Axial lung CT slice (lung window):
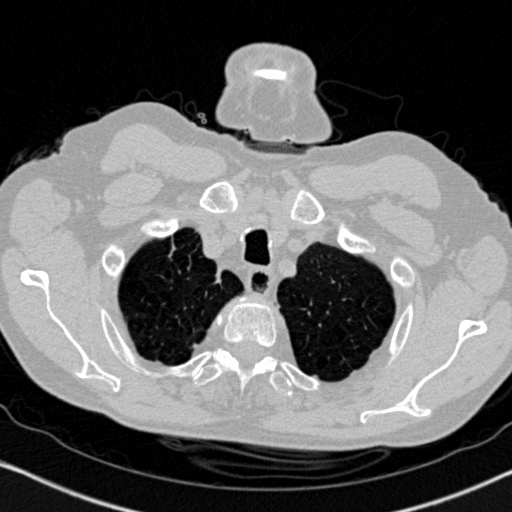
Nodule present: no